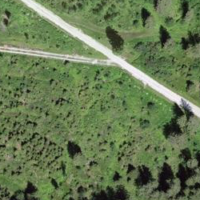
EUNIS habitat code: 43
Species observed at this site:
Lyrurus tetrix
Dactylorhiza majalis
Campanula barbata